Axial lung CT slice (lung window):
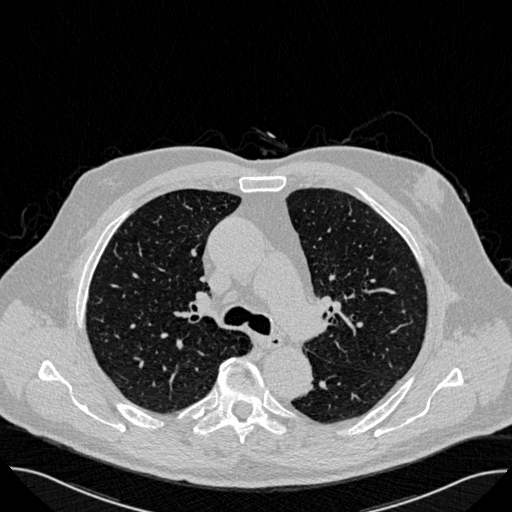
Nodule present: no